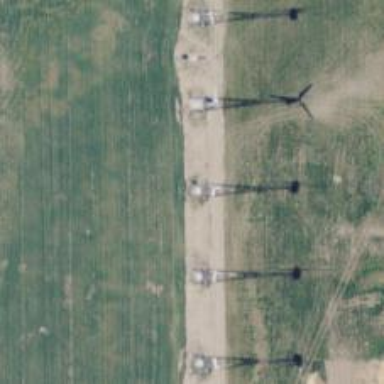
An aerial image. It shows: Wind generator powered by horizontal-axis wind turbine.